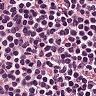
Metastatic tissue present: no